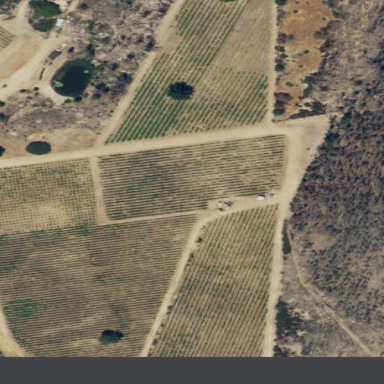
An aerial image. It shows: Vineyard with wine grapes as the crop.